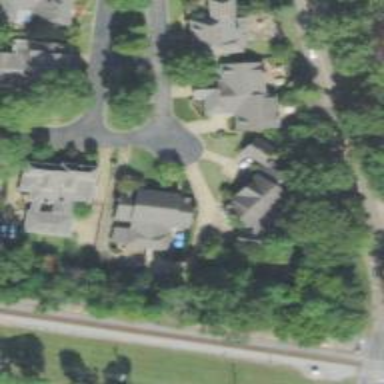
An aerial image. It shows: Driveway leading to service road.